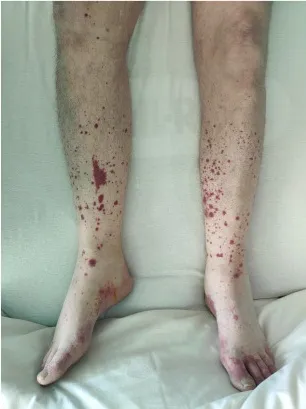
Clinical manifestations of cryoglobulinemic vasculitis in our patient. (A) Lower limbs palpable purpura.
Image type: medical_photograph (skin_photograph)